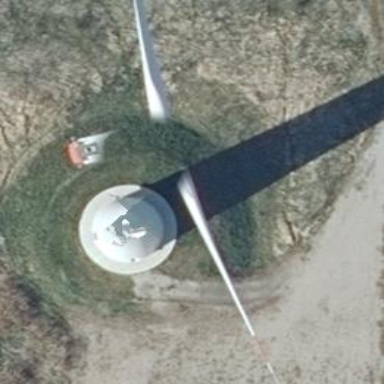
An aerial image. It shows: Wind generator in the form of horizontal axis wind turbine.